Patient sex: M
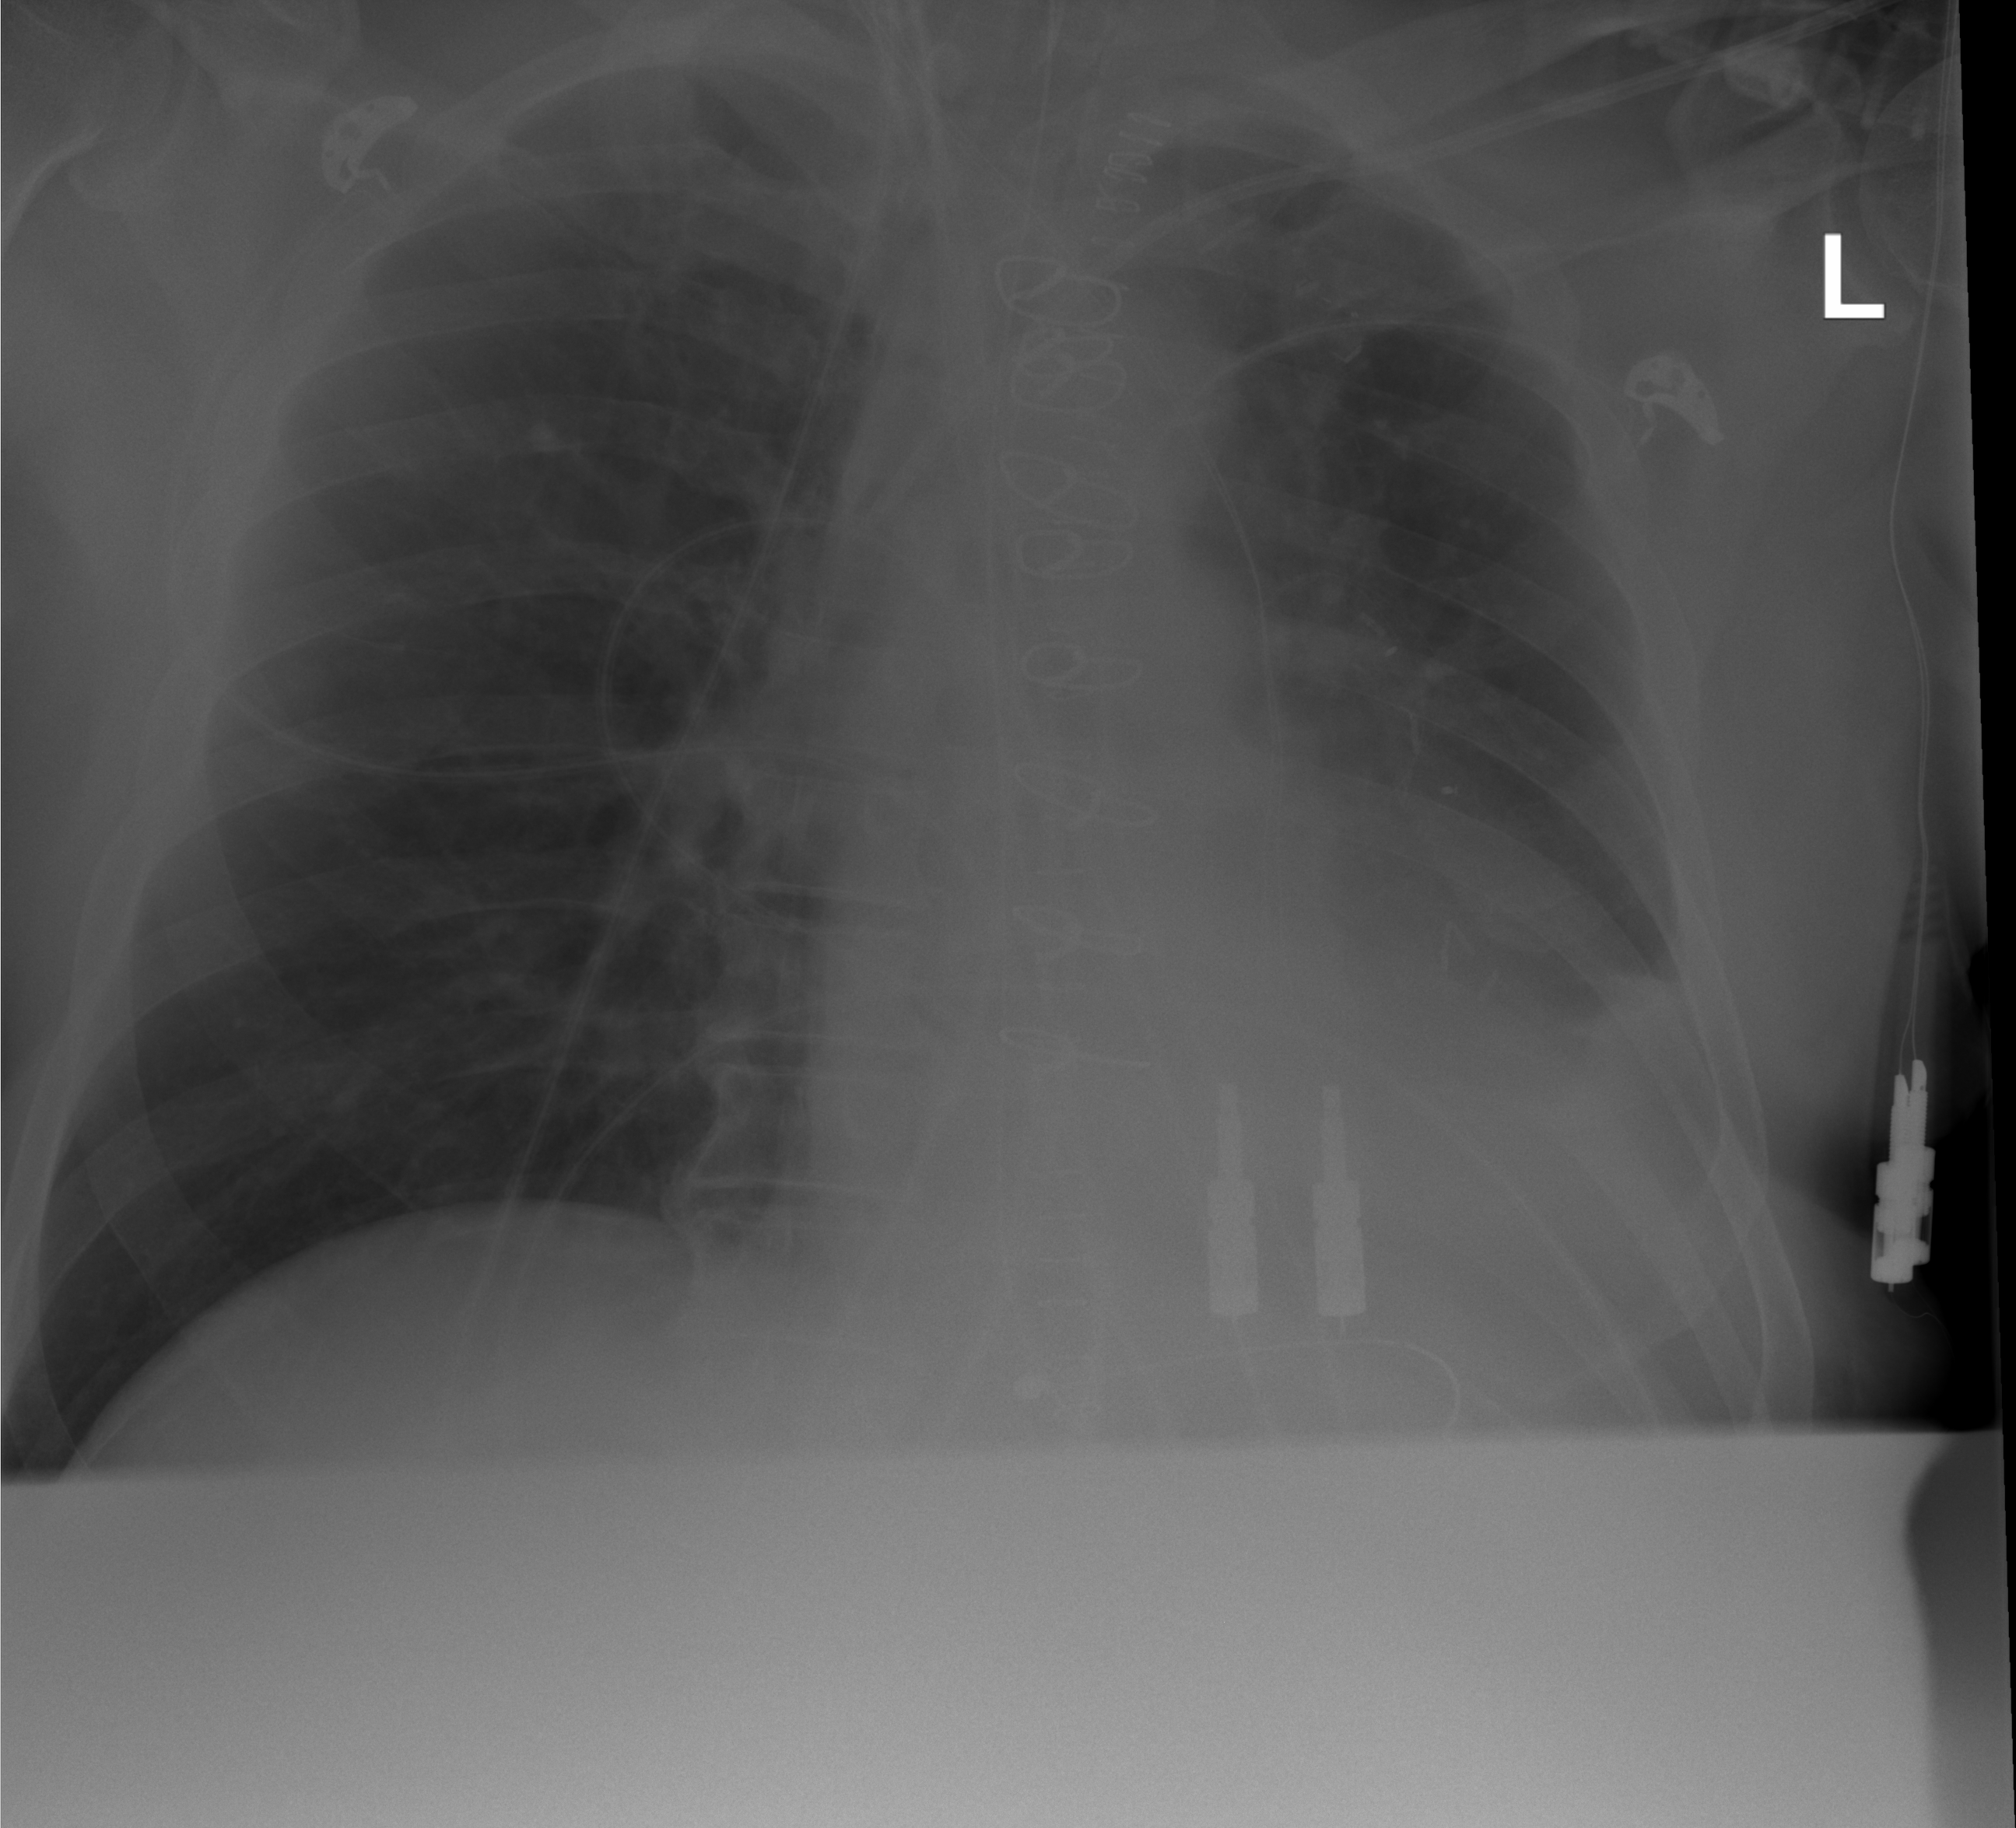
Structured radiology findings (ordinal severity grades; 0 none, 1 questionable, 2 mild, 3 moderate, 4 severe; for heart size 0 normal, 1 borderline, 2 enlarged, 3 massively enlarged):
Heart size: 1
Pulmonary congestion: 0
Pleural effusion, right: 0
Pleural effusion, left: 2
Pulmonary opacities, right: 0
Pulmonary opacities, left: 0
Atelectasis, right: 0
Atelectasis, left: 2